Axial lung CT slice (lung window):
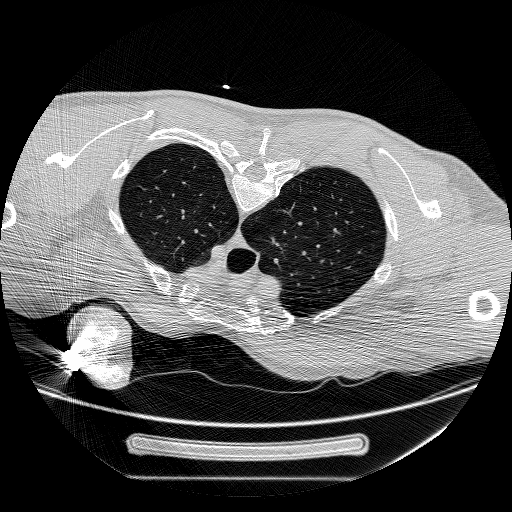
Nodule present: no